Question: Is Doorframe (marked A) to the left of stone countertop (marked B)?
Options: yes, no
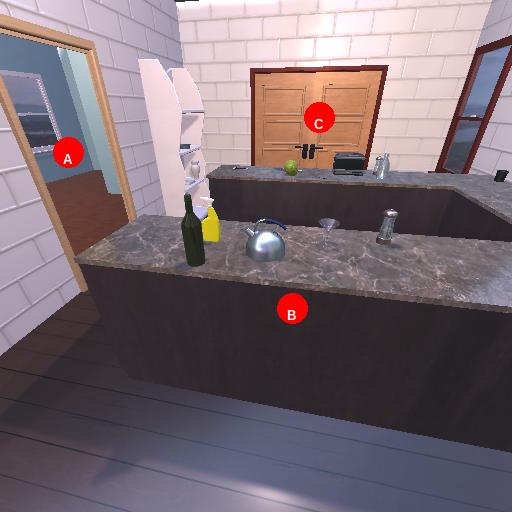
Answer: yes